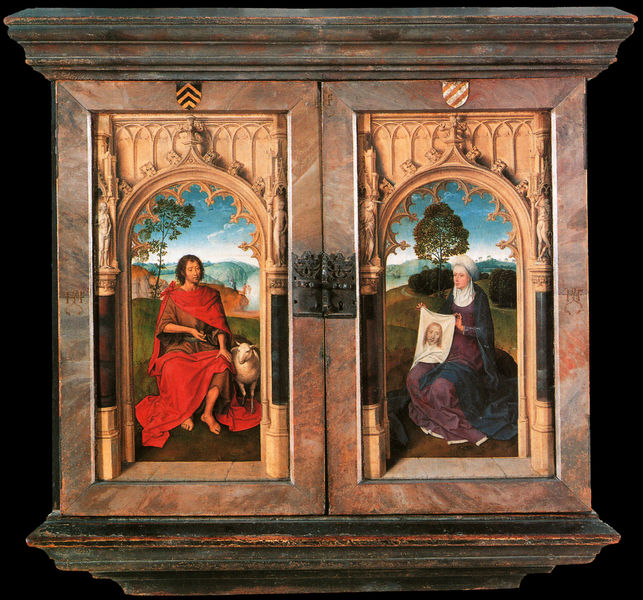
Titel: Triptychon von Jan Floreins
Künstler: Hans Memling
Institution: Brügge, Memlingmuseum
Schlagwörter: baum, flügel, gemälde, himmel, mann, landschaft, frau, holz, säulen, rot, schloss, tuch, gesicht, johannes, bild, öl, gewand, gotik, bogen, türen, verzierung, metall, lamm, schaf, altar, wappen, gotisch, christus, jesus, leichentuch, veronika, schrein, masswerk, schweisstuch, klappaltar, wandaltar, schnitzeri